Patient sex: M
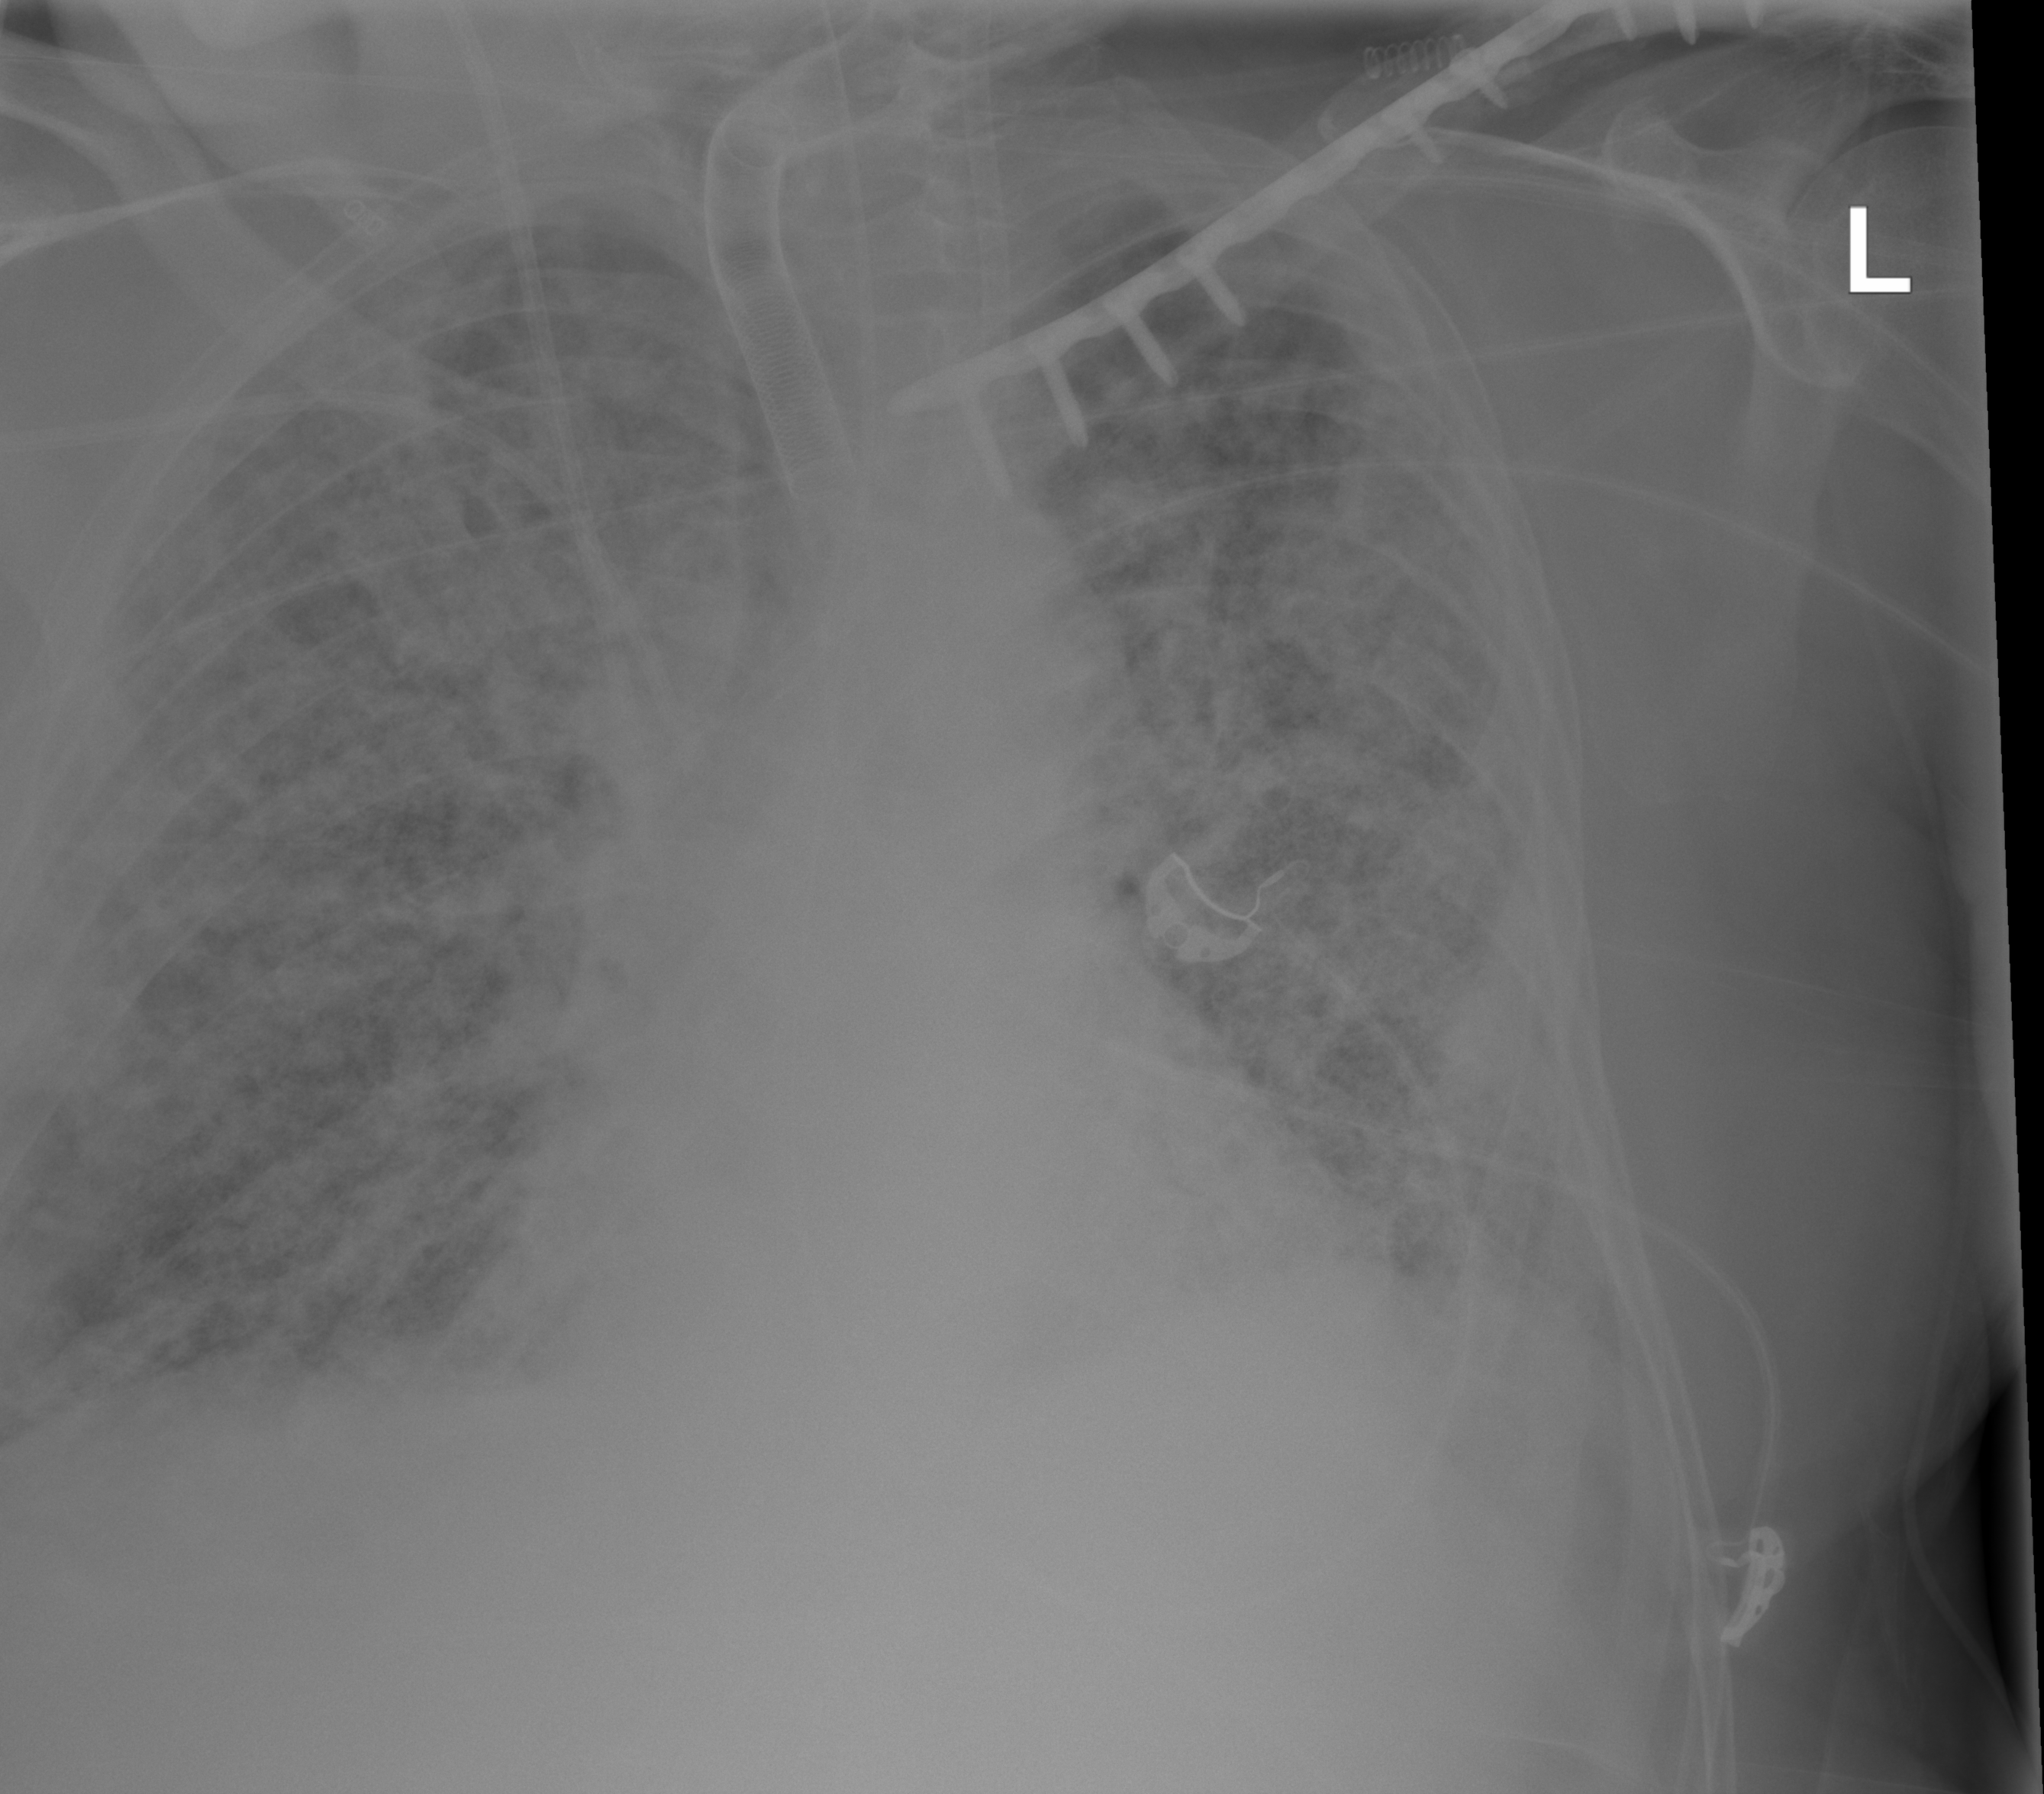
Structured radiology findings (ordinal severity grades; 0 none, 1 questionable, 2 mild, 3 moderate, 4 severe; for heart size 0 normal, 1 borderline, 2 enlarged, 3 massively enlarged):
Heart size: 0
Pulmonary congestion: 0
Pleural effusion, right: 0
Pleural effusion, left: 0
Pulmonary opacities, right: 3
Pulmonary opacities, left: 3
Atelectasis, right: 2
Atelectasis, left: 2